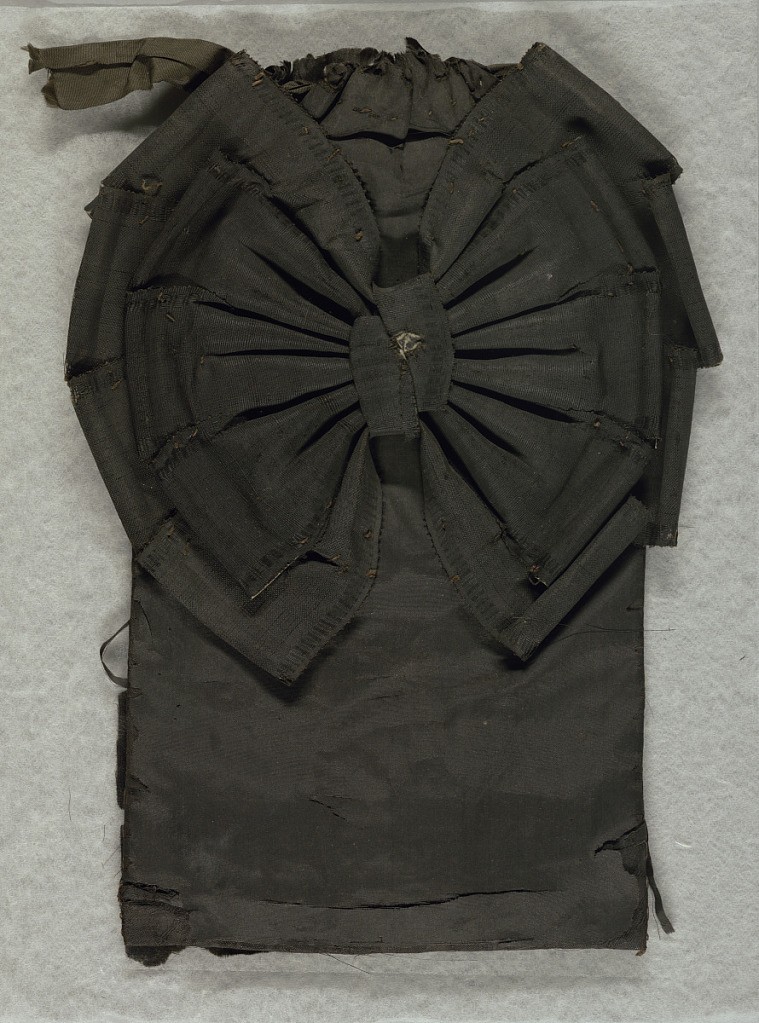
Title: Wig bag
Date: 18th century
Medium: silk
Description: Flat black silk taffeta sack or bag, with wide flat top, and drawstring. Type of bag which was used for tail of wig to keep wig off collar.